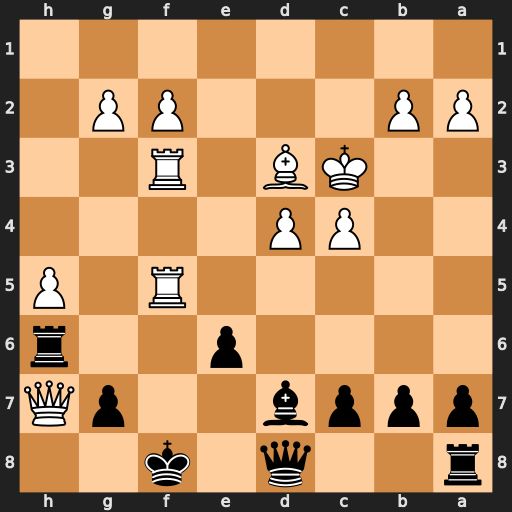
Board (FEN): r2q1k2/pppb2pQ/4p2r/5R1P/2PP4/2KB1R2/PP3PP1/8
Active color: b
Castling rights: -
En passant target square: -
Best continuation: exf5 Rxf5+ Bxf5